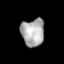
Tissue: lung
Cell type: Epithelial cells
Senescence score: 0.2387
Nuclear area (px): 630
Mean DAPI intensity: 170.09